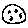
Label: moon